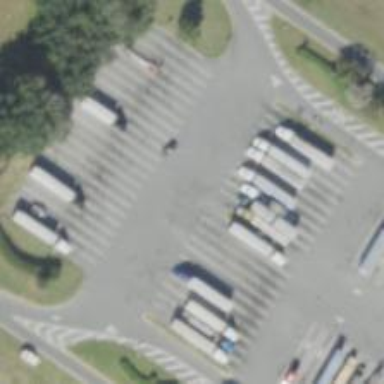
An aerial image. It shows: Parking area serving as staging area for tandem trailers.